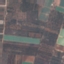
Label: PermanentCrop